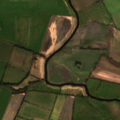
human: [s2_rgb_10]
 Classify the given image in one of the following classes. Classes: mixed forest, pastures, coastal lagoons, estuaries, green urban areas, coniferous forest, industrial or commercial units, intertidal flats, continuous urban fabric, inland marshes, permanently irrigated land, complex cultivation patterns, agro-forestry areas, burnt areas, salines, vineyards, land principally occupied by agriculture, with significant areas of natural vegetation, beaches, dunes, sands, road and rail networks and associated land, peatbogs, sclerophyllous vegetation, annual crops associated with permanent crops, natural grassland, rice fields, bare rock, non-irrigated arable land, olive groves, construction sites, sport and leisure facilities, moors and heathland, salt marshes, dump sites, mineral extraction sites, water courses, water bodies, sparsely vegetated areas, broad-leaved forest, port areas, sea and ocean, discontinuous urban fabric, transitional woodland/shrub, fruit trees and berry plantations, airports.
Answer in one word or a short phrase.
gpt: non-irrigated arable land, pastures, complex cultivation patterns